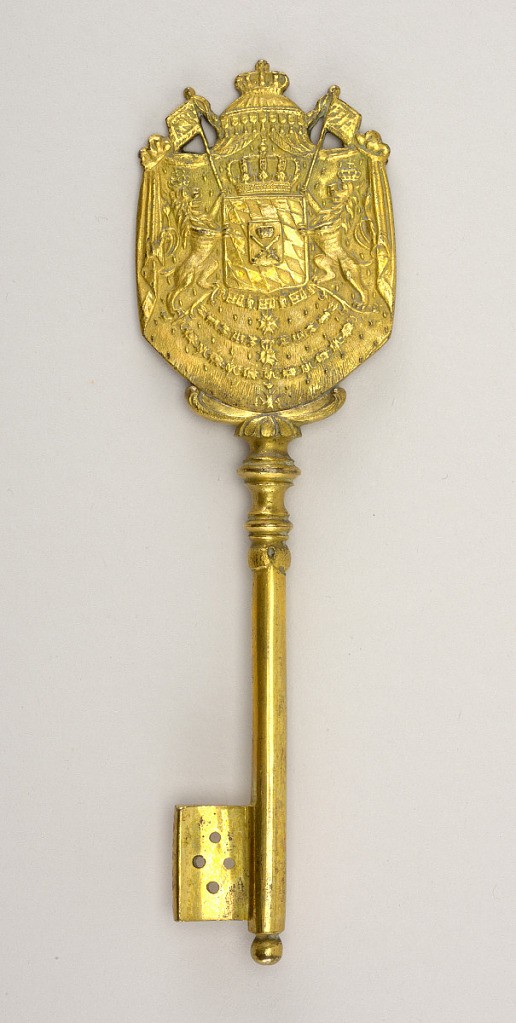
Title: Key
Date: ca. 1810
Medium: Gilded bronze
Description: The bow consisting of Royal Bavarian coat-of-arms shown on both sides.